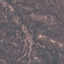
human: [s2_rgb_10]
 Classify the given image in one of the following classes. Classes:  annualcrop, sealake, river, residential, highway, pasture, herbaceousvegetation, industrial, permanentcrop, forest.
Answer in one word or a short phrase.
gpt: HerbaceousVegetation